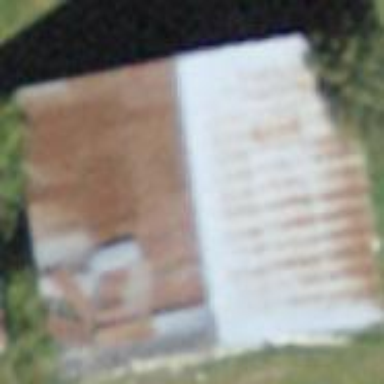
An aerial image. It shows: Barn.